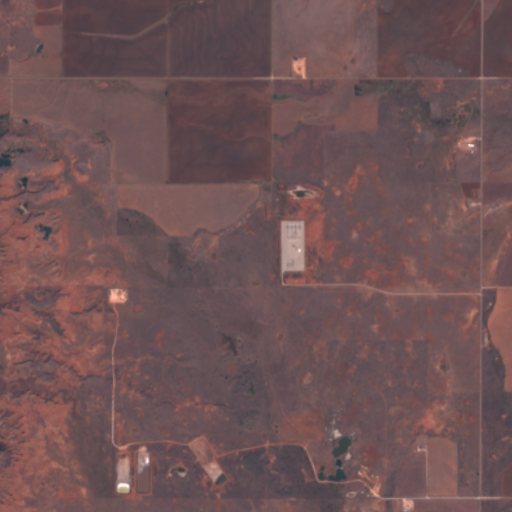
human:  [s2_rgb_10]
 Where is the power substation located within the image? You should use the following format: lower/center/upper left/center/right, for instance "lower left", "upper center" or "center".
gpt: The power substation is located in the center of the image.
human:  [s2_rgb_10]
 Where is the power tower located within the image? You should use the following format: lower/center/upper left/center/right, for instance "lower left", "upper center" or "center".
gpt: There is no power tower in the image.